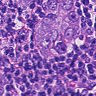
Metastatic tissue present: yes